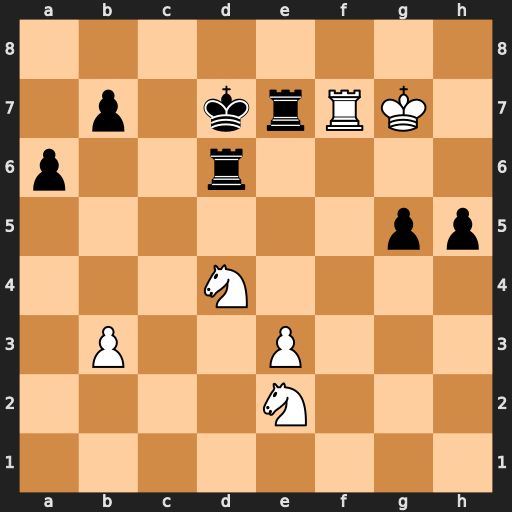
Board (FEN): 8/1p1krRK1/p2r4/6pp/3N4/1P2P3/4N3/8
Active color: w
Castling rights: -
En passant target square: -
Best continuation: Rxe7+ Kxe7 Nf5+ Ke6 Nxd6